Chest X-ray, PA view. Patient: 87 years old, sex M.
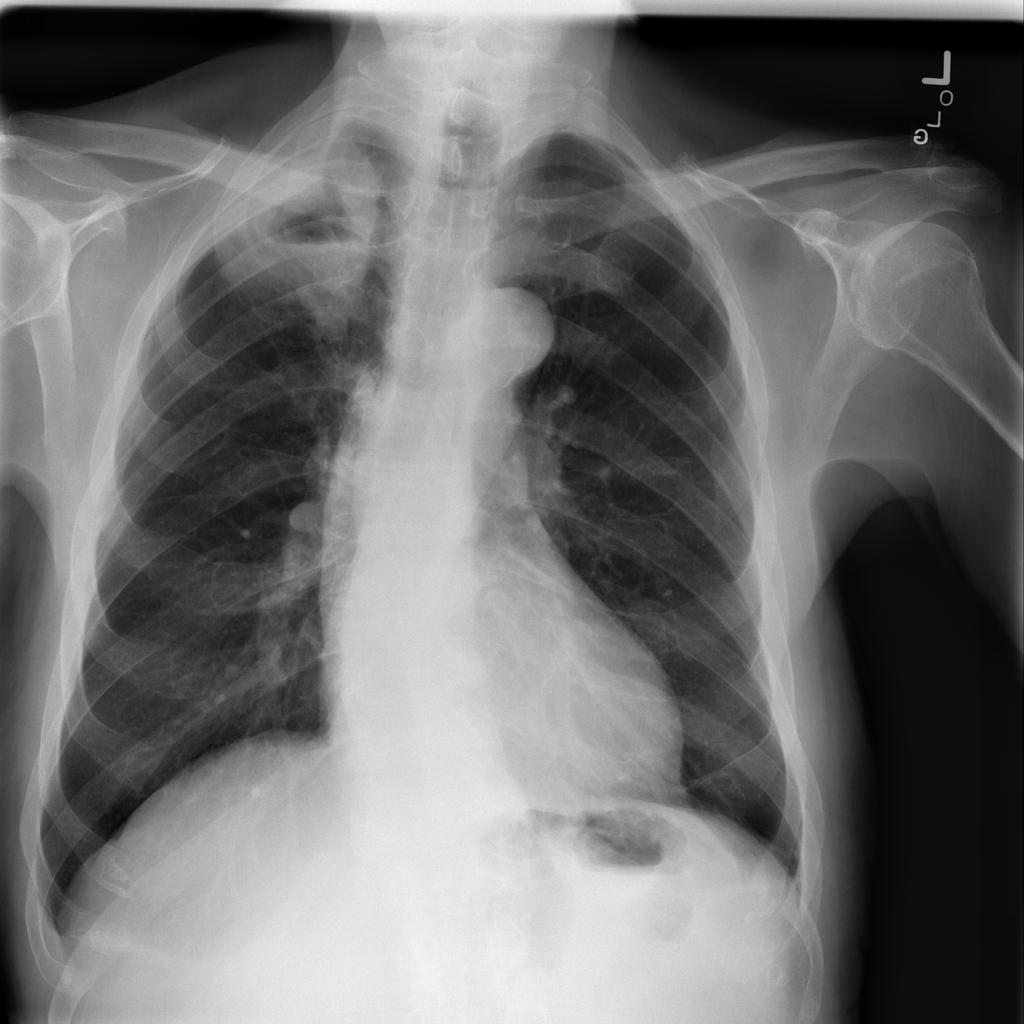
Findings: Emphysema, Mass